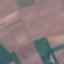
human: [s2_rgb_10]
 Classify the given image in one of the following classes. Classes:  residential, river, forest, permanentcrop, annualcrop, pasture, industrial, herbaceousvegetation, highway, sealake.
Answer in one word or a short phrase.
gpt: AnnualCrop